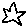
Label: star